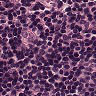
Metastatic tissue present: no